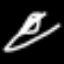
Label: leaf